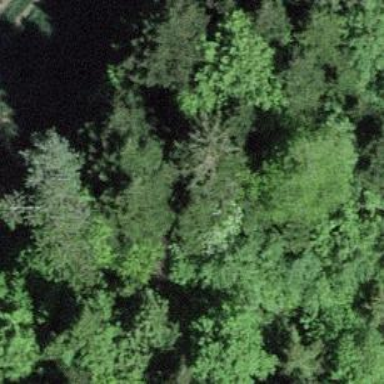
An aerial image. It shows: Evergreen needle-leaved forest.